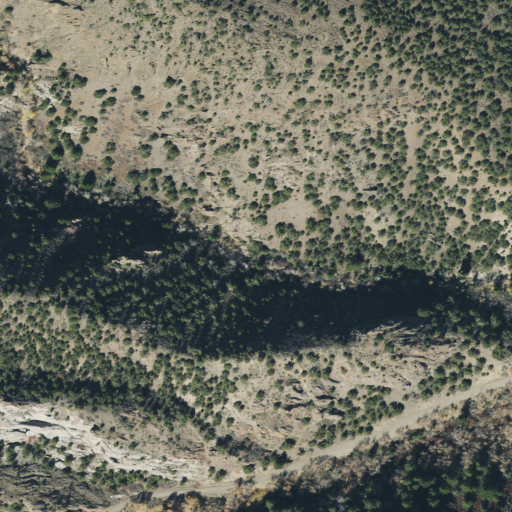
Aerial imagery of valley in Utah named Mining Fork of South Willow Canyon containing evergreen forest, woody wetlands, and shrub